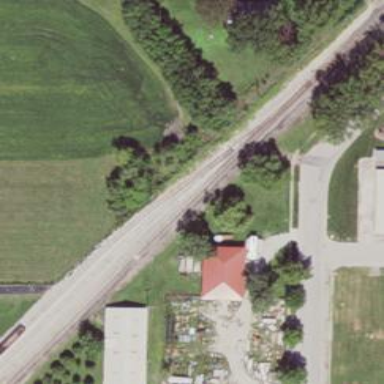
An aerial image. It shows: Railway siding with rails.